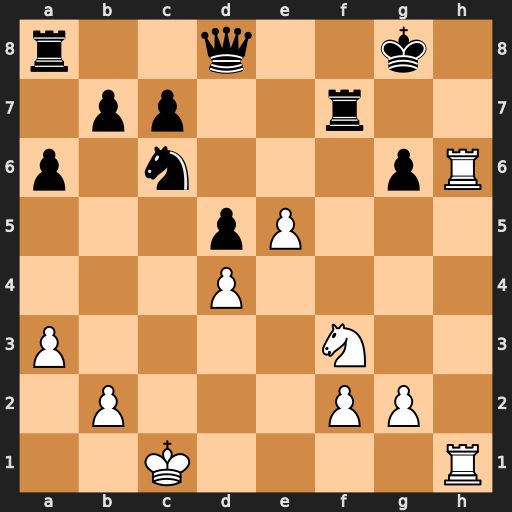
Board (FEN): r2q2k1/1pp2r2/p1n3pR/3pP3/3P4/P4N2/1P3PP1/2K4R
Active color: w
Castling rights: -
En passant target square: -
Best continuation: Rh8+ Kg7 R1h7#